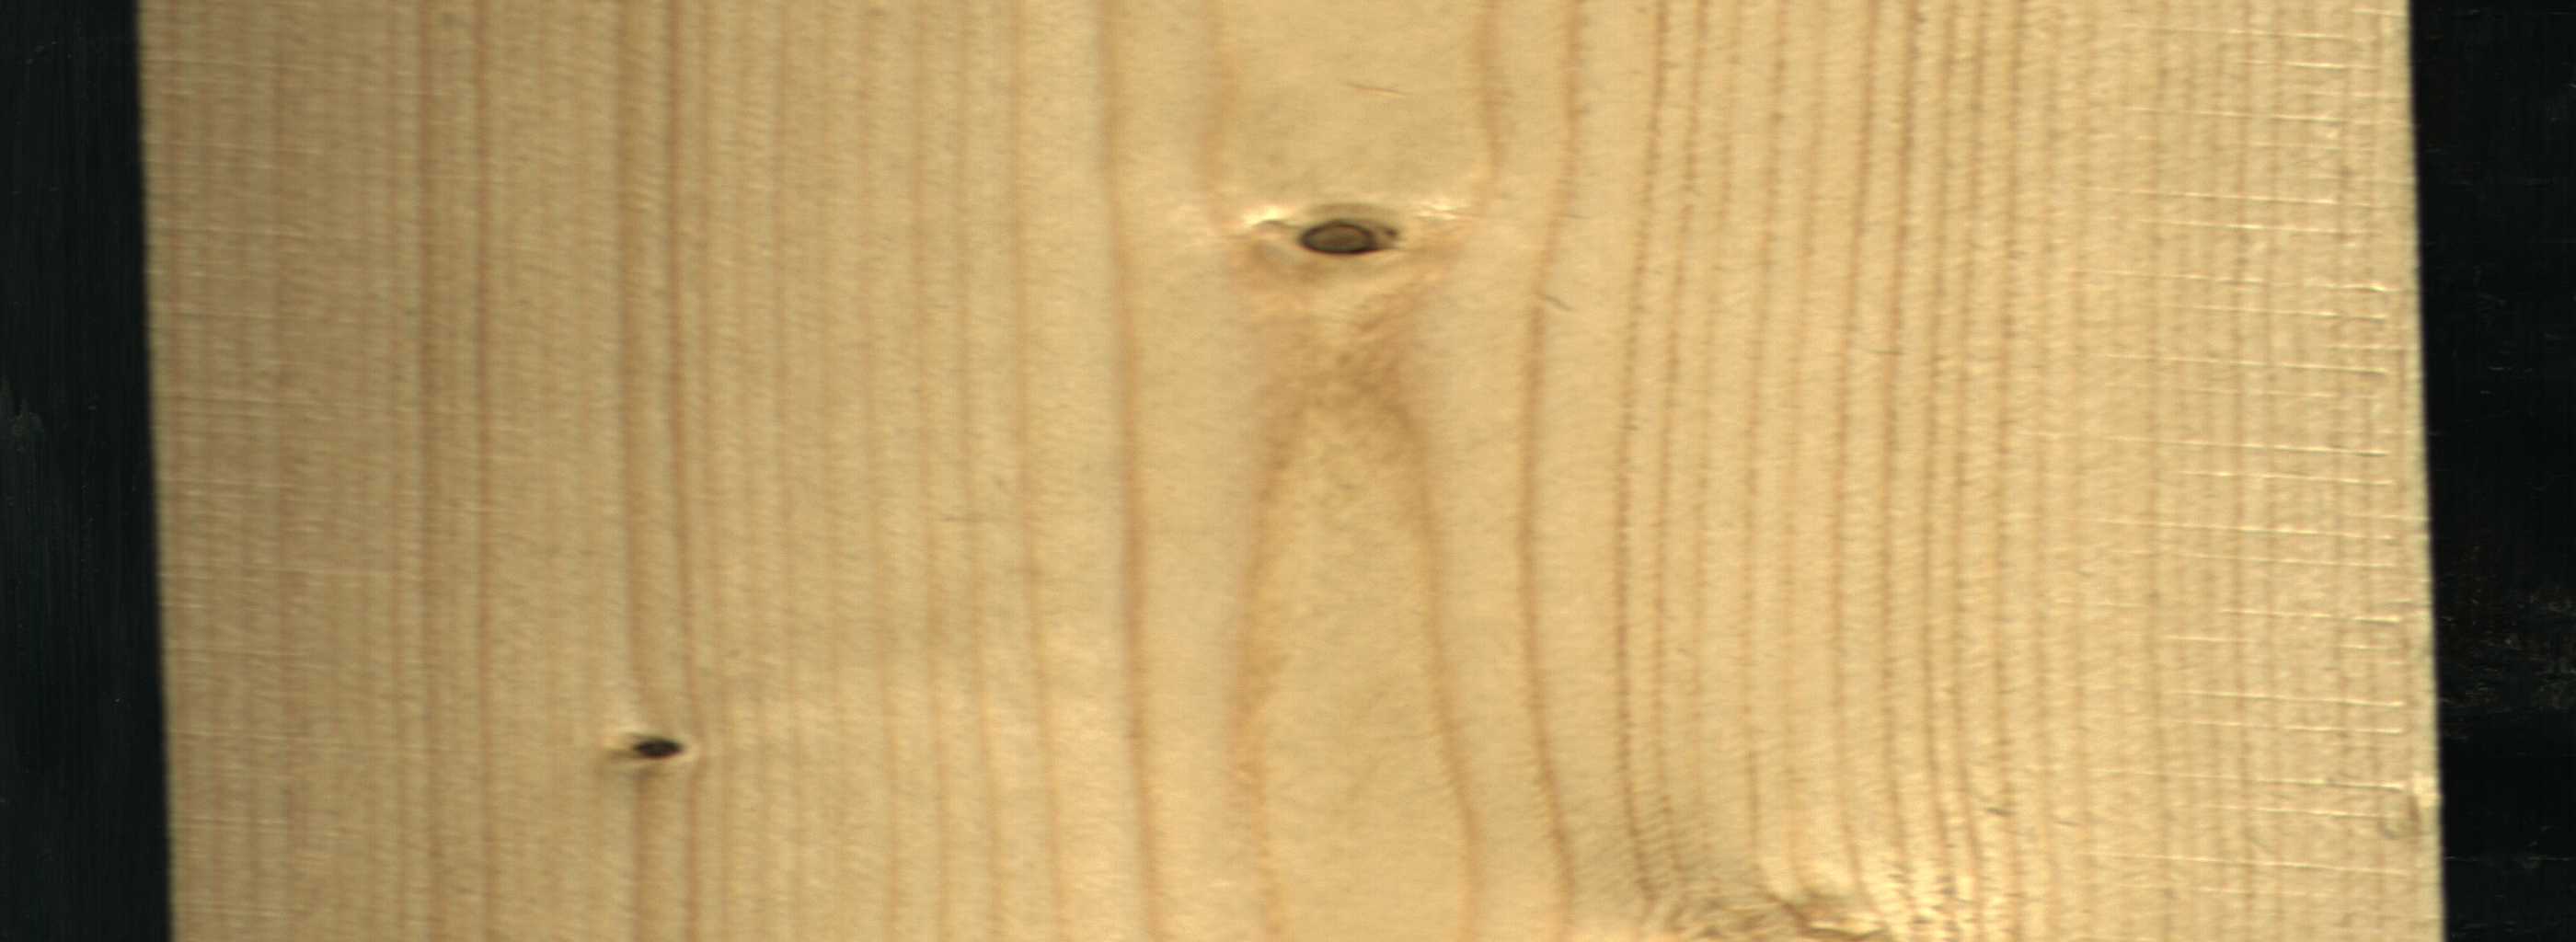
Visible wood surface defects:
Dead_Knot
Live_Knot